Question: I am trying to get all the contacts of the phone in a 'listview' with 'checkboxes' in order to select multiple contacts at a time. I have written some code which is creating the same number of rows as the number of contacts in my 'emulator'. But the problem is the name and number of the contacts are not appearing as you can see in the image attached. Moreover when i click Show contacts button to show the selected contacts in 'Toast' that too is not happening.

'''
<?xml version="1.0" encoding="utf-8"?>
<RelativeLayout xmlns:android="http://schemas.android.com/apk/res/android"
android:id="@+id/linearLayout1"
android:layout_width="fill_parent"
android:layout_height="fill_parent"
android:paddingBottom="5.0px"
android:paddingLeft="5.0px"
android:paddingTop="5.0px" >
<CheckBox
android:id="@+id/checkBox1"
android:layout_width="wrap_content"
android:layout_height="wrap_content"
android:clickable="true"
android:focusable="true"
android:focusableInTouchMode="false" />
<TextView
android:id="@+id/cConName"
android:layout_width="wrap_content"
android:layout_height="wrap_content"
android:layout_alignBottom="@+id/checkBox1"
android:layout_marginLeft="15.0dip"
android:layout_toRightOf="@+id/checkBox1"
android:text="Small Text"
android:textAppearance="?android:textAppearanceSmall" />
<TextView
android:id="@+id/cConNum"
android:layout_width="wrap_content"
android:layout_height="wrap_content"
android:layout_above="@+id/cConName"
android:layout_marginLeft="15.0dip"
android:layout_toRightOf="@id/checkBox1"
android:text="Medium Text"
android:textAppearance="?android:textAppearanceMedium" />
</RelativeLayout>
'''
'''
<RelativeLayout xmlns:android="http://schemas.android.com/apk/res/android"
xmlns:tools="http://schemas.android.com/tools"
android:layout_width="match_parent"
android:layout_height="match_parent" >
<Button
android:id="@+id/btnShow"
android:layout_width="wrap_content"
android:layout_height="wrap_content"
android:text="Show Selected" />
<ListView
android:id="@android:id/list"
android:layout_width="match_parent"
android:layout_height="match_parent"
android:layout_below="@+id/btnShow" >
</ListView>
</RelativeLayout>
'''
'''
public class ContactsPicker extends ListActivity {
protected Object mActionMode;
public int selectedItem = -1;
private Button btnShowContacts;
private ListView myListView;
public void onCreate(Bundle savedInstanceState) {
super.onCreate(savedInstanceState);
setContentView(R.layout.activity_contacts_picker);
myListView = getListView();
btnShowContacts = (Button) findViewById(R.id.btnShow);
btnShowContacts.setOnClickListener(new View.OnClickListener() {
public void onClick (View v){
Toast.makeText(getApplicationContext(), "Button Clicked", Toast.LENGTH_SHORT).show();
String name = null;
String number = null;
long [] ids = myListView.getCheckedItemIds();
for(long id : ids) {
Cursor contact = getContentResolver().query(ContactsContract.CommonDataKinds.Phone.CONTENT_URI, null,
ContactsContract.CommonDataKinds.Phone.CONTACT_ID + " = ?", new String[] { id + "" }, null);
while(contact.moveToNext()){
name = contact.getString(contact.getColumnIndex(ContactsContract.Contacts.DISPLAY_NAME));
number = contact.getString(contact.getColumnIndex(ContactsContract.CommonDataKinds.Phone.NUMBER));
}
Toast.makeText(getApplicationContext(), "Name: " +name + "
" + "Number: " + number , Toast.LENGTH_LONG).show();
}
}
});
ArrayList<Map<String, String>> list = buildData();
String[] from = { "name", "purpose" };
int[] to = { R.id.cConName, R.id.cConNum };
SimpleAdapter adapter = new SimpleAdapter(this, list,R.layout.custcontactview, from, to);
setListAdapter(adapter);
}
private ArrayList<Map<String, String>> buildData() {
ArrayList<Map<String, String>> list = new ArrayList<Map<String, String>>();
list.clear();
Cursor people = getContentResolver().query(ContactsContract.Contacts.CONTENT_URI, null, null, null,null);
while (people.moveToNext()) {
String contactName = people.getString(people.getColumnIndex(ContactsContract.Contacts.DISPLAY_NAME));
String contactId = people.getString(people.getColumnIndex(ContactsContract.Contacts._ID));
String hasPhone = people.getString(people.getColumnIndex(ContactsContract.Contacts.HAS_PHONE_NUMBER));
if ((Integer.parseInt(hasPhone) > 0)) {
Cursor phones = getContentResolver().query(ContactsContract.CommonDataKinds.Phone.CONTENT_URI,null,ContactsContract.CommonDataKinds.Phone.CONTACT_ID + " = " + contactId, null, null);
while (phones.moveToNext()) {
String phoneNumber = phones.getString(phones.getColumnIndex(ContactsContract.CommonDataKinds.Phone.NUMBER));
Map<String, String> NamePhoneType = new HashMap<String, String>();
NamePhoneType.put("Name", contactName);
NamePhoneType.put("Phone", phoneNumber);
list.add(NamePhoneType);
}
phones.close();
}
}
people.close();
startManagingCursor(people);
return list;
}
}
'''
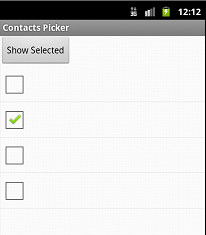
Answer: > But the problem is the name and number of the contacts are not
appearing as you can see in the image attached
First of all, I guess you checked and see that you have real values in the 'ArrayList' 'list' in the 'buildData' method. Second you use the key names '"Name"' and '"Phone"' when you add the values to the 'HashMap', but in the 'from' String array that you use in the 'SimpleAdapter' you use the values '"name"' and '"purpose"'. In the 'from' String array you to have the same keys as you have in the 'HashMap'.
> Moreover when i click Show contacts button to show the selected
contacts in Toast that too is not happening.
First, you can't use ListView's default mechanism for checked items when you have a custom row view. If you want to get the checked items you'll need to manage the state of the 'CheckBox' from the row yourself. The 'getCheckedItemIds()' method will not return something valid and the query will fail returning any valid results. Instead you should implement your own custom adapter and return the row's 'HashMap'(which will contain the name and the phone) with 'SimpleAdapter.getItem' method. This way you'll avoid the need to query the contacts again.